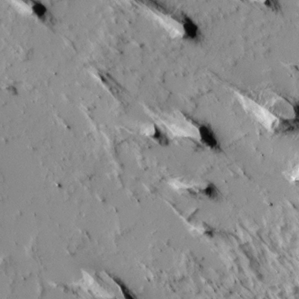
Label: non_frost